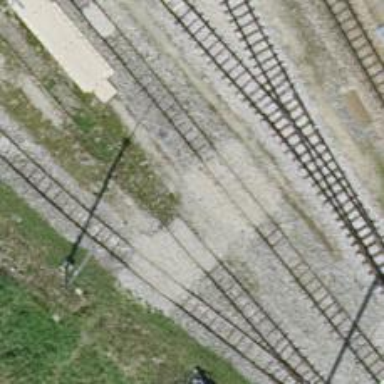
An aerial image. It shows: Narrow-gauge railway with one track passing through service yard. The railway is electrified with contact line.